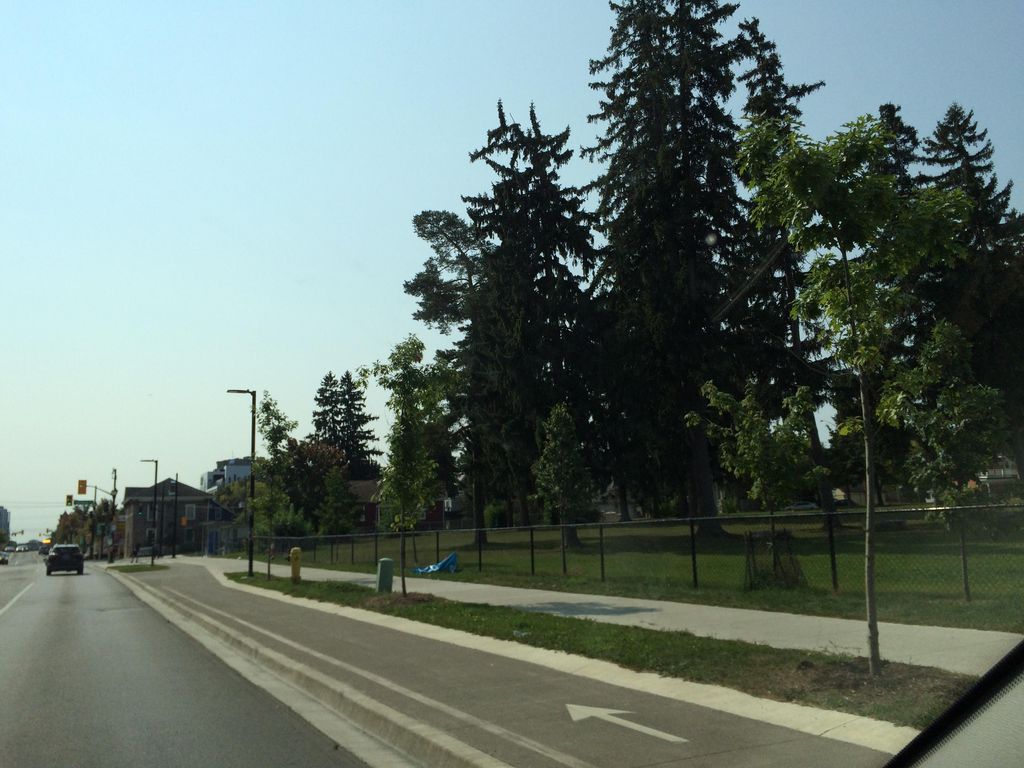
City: kitchener-waterloo